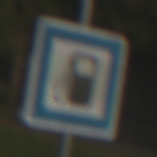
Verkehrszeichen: Tankstelle
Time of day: MorningAfternoon
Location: Outdoor (Nature)
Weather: PartlyCloudy
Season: NotSpecified
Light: Natural